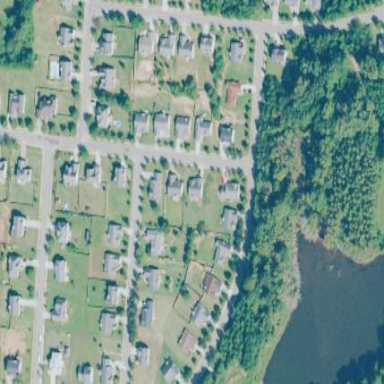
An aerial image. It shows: Residential area within neighborhood.